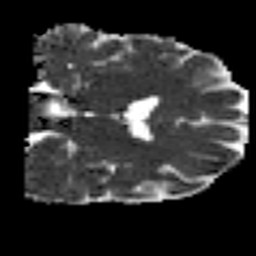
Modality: MD
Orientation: coronal
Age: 40
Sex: male
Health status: ill
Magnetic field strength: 3 T
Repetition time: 8.4 s
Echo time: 0.0926 s